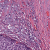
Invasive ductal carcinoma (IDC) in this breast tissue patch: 0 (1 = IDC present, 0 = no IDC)